Question: I have a code like in snippet below
'''
<p:dataTable
rendered="#{Controller.lazyDataModel.rowCount > 0 }"
value="#{AuditController.lazyDataModel}"
var="event" paginator="true"
paginatorTemplate=" {FirstPageLink} {PreviousPageLink} {PageLinks} {NextPageLink} {LastPageLink} {RowsPerPageDropdown}"
rowsPerPageTemplate="25,50,100" lazy="true"
dynamic="false"
rows="25"
loadingMessage="#{msgs.lsd_loading}">
<p:column width="300" overflow-x="visible">
<f:facet name="header">
<h:outputText
value="#{msgs.lsd_audit_details}" style="width:500; overflow-x:visible"/>
</f:facet>
<h:outputText
value="#{event.eventDetails}"></h:outputText>
</p:column>
'''
but it renders like on image, the long rows are cutted by cells borders.

How should I add correct overflow tag to table row which shows all data?
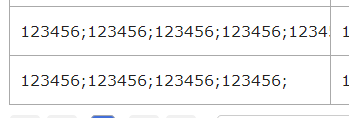
Answer: I found my mistake. All troubles was in result string it was single, long text without white-spaces.